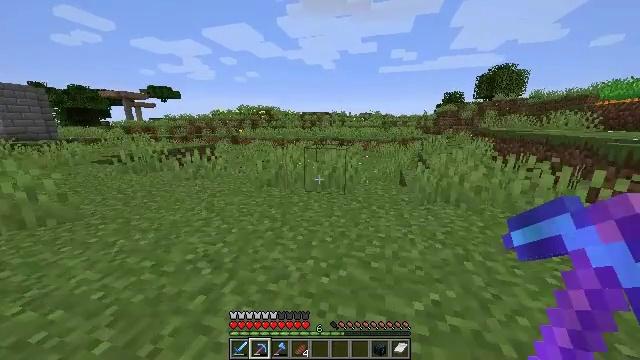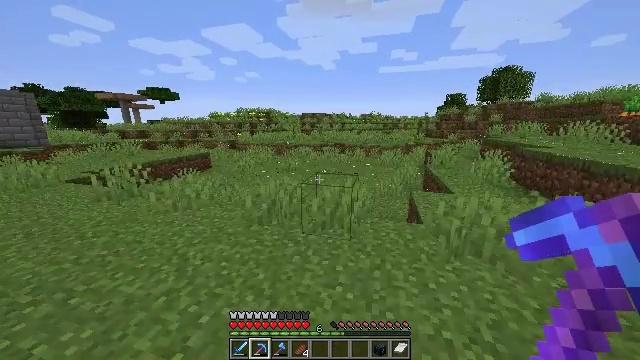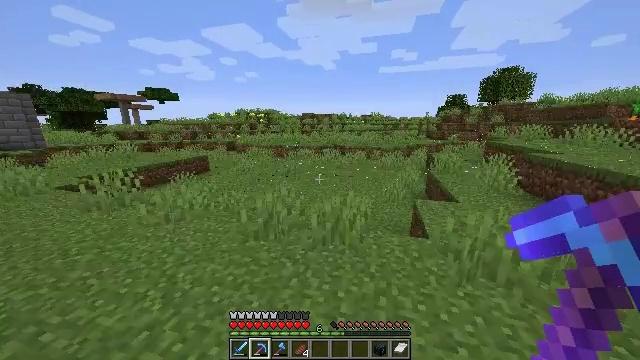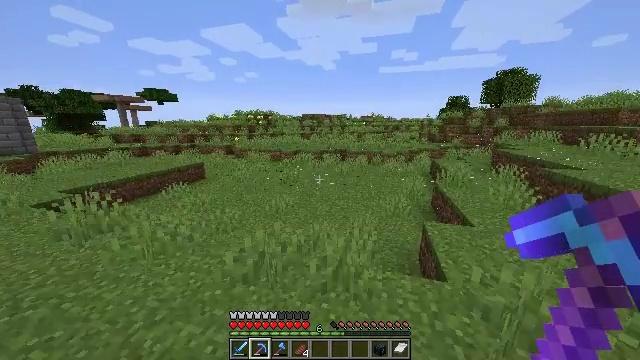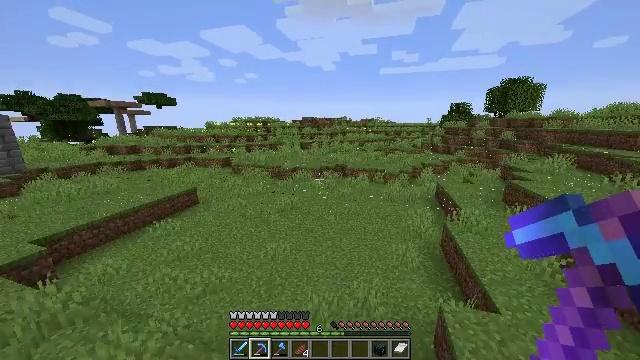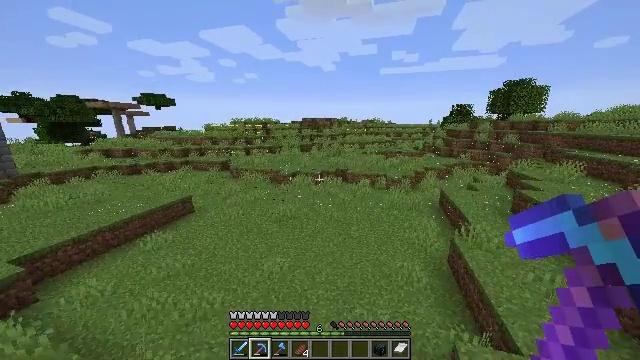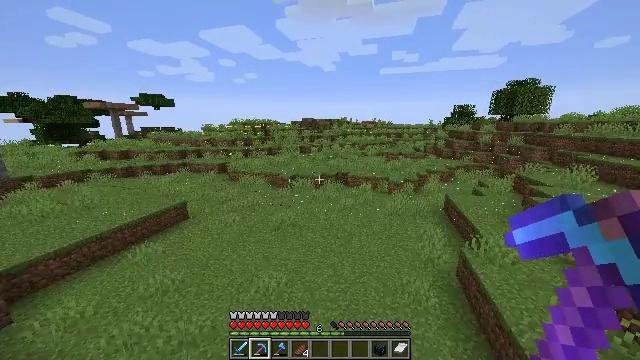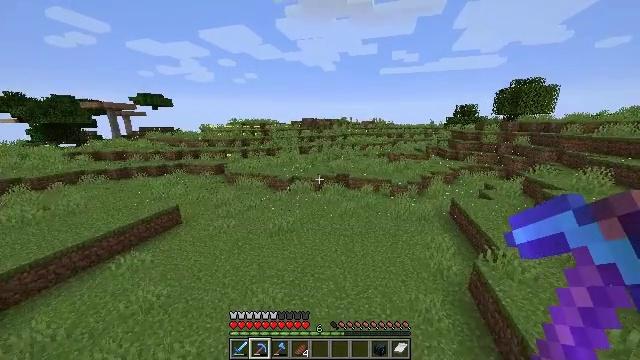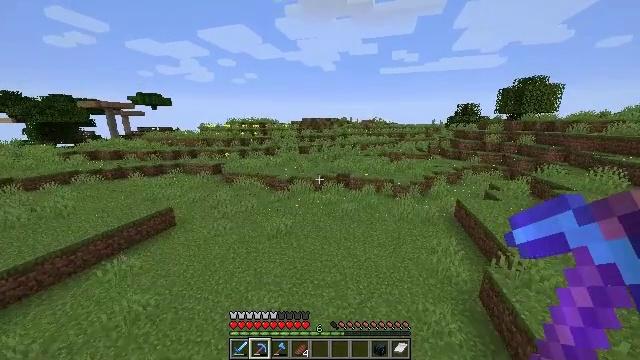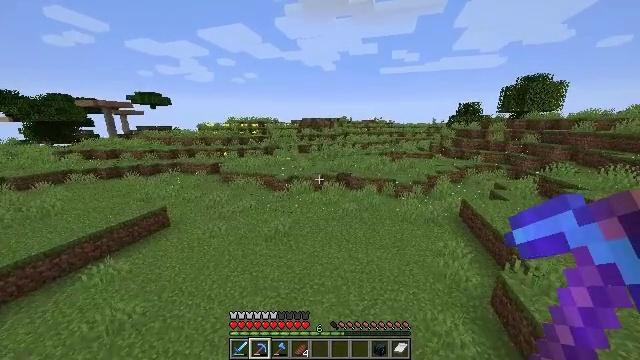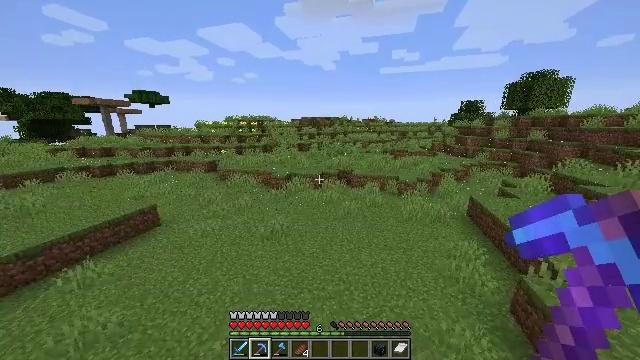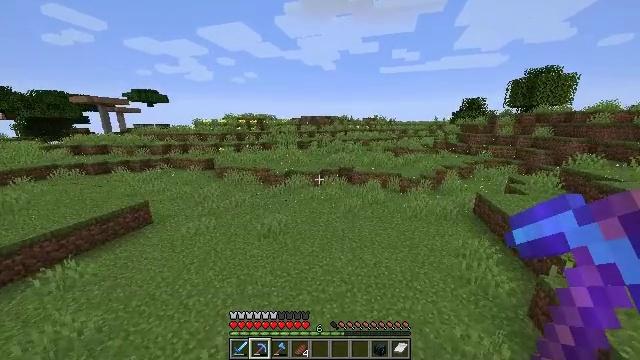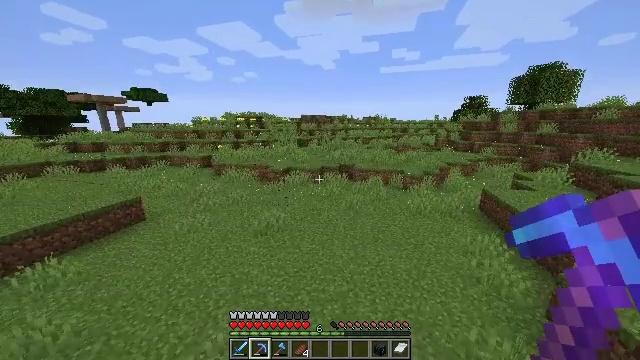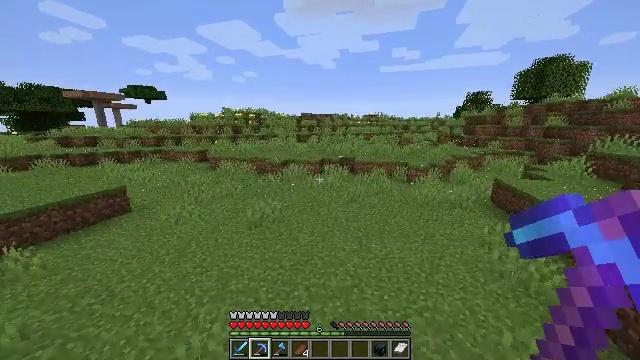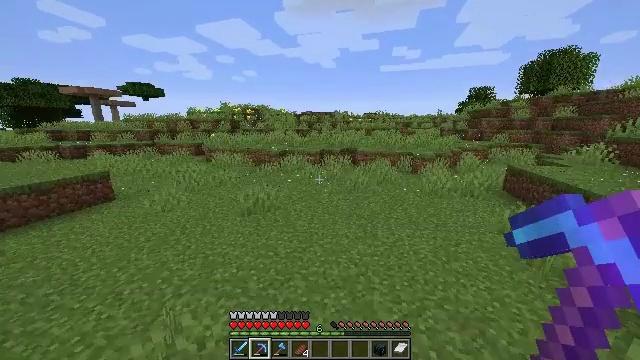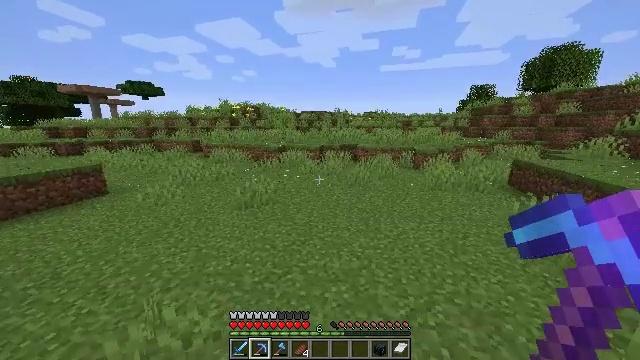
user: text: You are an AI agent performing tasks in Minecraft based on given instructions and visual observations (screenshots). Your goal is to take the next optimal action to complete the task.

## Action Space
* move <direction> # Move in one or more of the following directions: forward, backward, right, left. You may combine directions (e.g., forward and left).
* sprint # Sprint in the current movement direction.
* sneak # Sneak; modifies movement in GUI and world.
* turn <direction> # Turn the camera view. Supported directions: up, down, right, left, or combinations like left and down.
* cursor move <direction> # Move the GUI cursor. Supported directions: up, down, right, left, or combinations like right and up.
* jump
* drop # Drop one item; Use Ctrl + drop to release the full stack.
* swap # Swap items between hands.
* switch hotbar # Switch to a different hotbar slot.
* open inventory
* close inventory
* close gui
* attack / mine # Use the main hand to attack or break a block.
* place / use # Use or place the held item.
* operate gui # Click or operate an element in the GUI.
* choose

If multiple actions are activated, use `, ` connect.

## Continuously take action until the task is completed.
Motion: motion action
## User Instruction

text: Harvest birch logs from birch trees.
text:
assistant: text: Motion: move forward, sprint, jump
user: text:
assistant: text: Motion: move forward, sprint, jump
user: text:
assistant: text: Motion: move forward, sprint, jump
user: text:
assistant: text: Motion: move forward, sprint, jump
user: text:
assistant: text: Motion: move forward, sprint, jump
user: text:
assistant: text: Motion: move forward, sprint, jump
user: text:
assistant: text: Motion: move forward, sprint, jump
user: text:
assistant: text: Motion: move forward, sprint, jump
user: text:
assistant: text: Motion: move forward, sprint, jump
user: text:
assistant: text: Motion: move forward, sprint, jump
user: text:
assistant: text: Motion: move forward, sprint, jump
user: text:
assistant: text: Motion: move forward, sprint, jump
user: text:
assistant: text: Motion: move forward, sprint, jump
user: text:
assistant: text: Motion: move forward, sprint, jump
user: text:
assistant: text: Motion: move forward, sprint, jump
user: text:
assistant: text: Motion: move forward, sprint, jump
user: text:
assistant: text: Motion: move forward, sprint, turn left and up, jump
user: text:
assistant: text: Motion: move forward, sprint, jump
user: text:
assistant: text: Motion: move forward, sprint, jump
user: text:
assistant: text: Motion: move forward, sprint
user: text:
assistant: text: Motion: move forward, sprint
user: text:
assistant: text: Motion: move forward, sprint
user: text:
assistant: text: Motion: move forward, sprint, jump
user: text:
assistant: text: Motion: move forward, sprint, jump
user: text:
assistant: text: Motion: move forward, sprint, jump
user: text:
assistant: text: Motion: move forward, sprint, jump
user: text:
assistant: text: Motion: move forward, sprint, jump
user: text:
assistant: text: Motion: move forward, sprint, jump
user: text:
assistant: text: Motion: move forward, sprint, jump
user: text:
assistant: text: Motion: move forward, sprint, jump